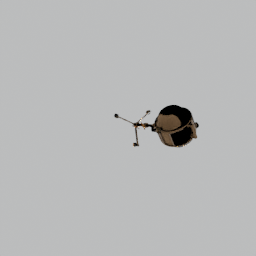
Label: lighting